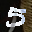
Label: 5